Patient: sex M, age 71
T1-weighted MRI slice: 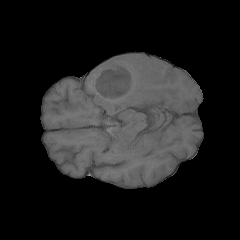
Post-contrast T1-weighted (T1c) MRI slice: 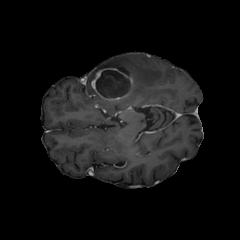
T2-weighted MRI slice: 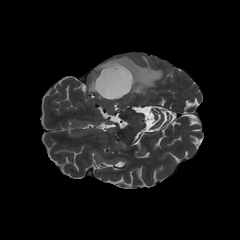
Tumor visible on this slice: yes
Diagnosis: Glioblastoma, IDH-wildtype
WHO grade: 4